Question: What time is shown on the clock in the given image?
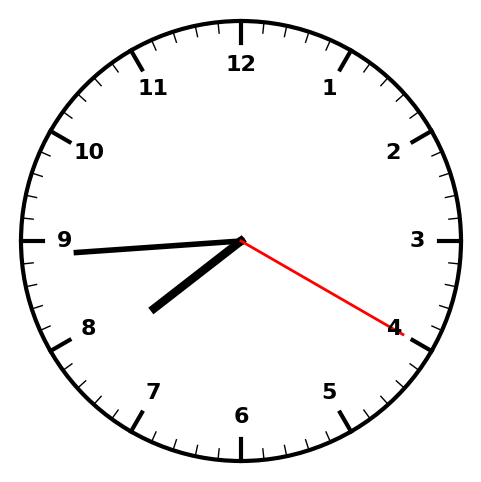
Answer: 07:44:20